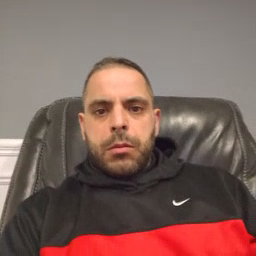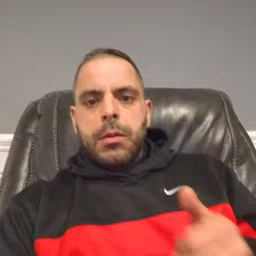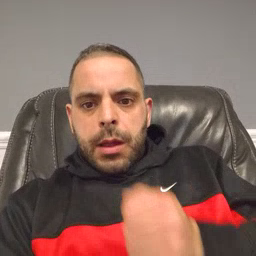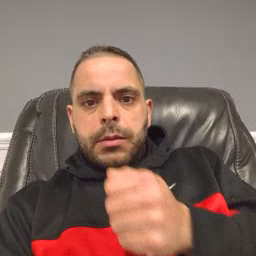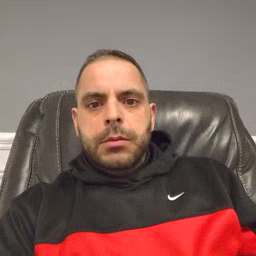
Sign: hide